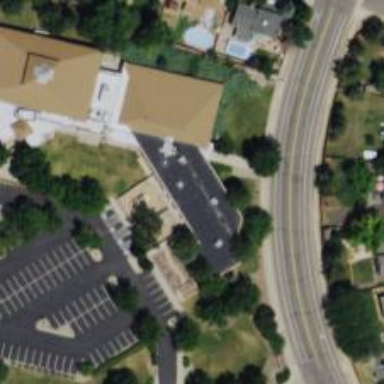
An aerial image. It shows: Kindergarten.